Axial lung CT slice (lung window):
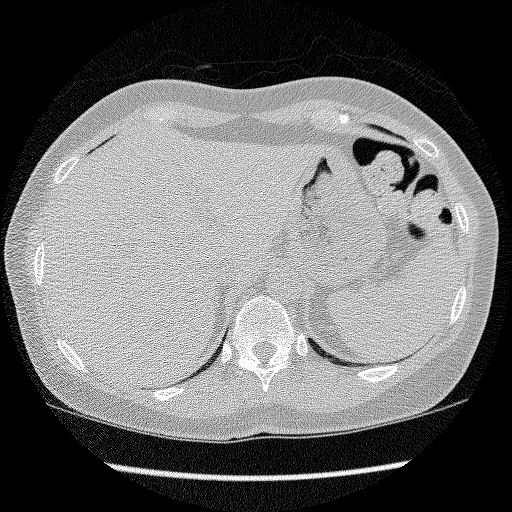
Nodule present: no